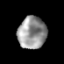
Tissue: prostate
Cell type: T cells
Senescence score: 0.3548
Nuclear area (px): 892
Mean DAPI intensity: 149.339